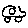
Label: car